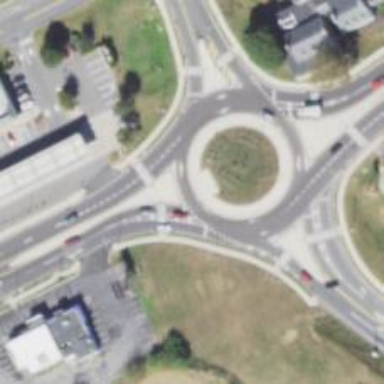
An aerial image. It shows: Roundabout on trunk highway with asphalt surface.